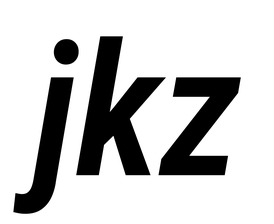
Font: Roboto-Italic_Condensed_SemiBold_Italic